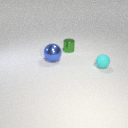
small cyan rubber sphere in front of large blue metal sphere